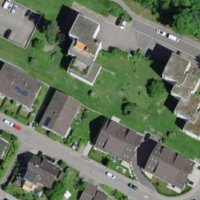
EUNIS habitat code: 55
Species observed at this site:
Ficus carica